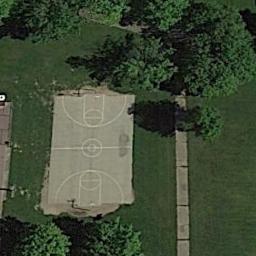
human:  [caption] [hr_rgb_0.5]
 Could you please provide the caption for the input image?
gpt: The basketball court on the lawn is next to a road,With some trees nearby .

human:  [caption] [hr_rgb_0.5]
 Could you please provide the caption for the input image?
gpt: There is a basketball court on the green land .

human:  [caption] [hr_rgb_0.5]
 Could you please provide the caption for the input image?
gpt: There is a basketball court surrounded by trees and grass .

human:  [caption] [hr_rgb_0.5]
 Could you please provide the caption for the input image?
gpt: A basketball court on the lawn and some trees beside .

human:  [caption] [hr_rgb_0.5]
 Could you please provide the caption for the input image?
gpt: Many trees are near the basketball court .